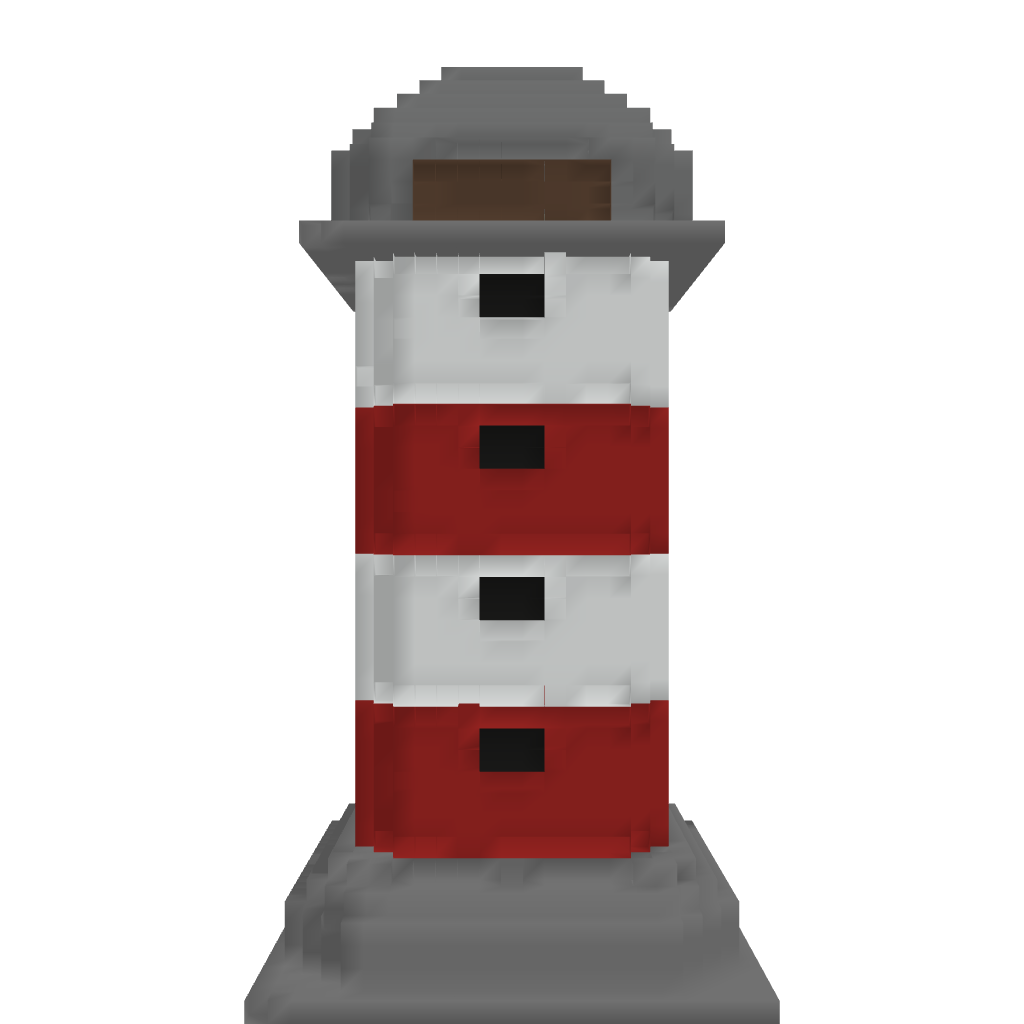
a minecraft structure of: My First Creation